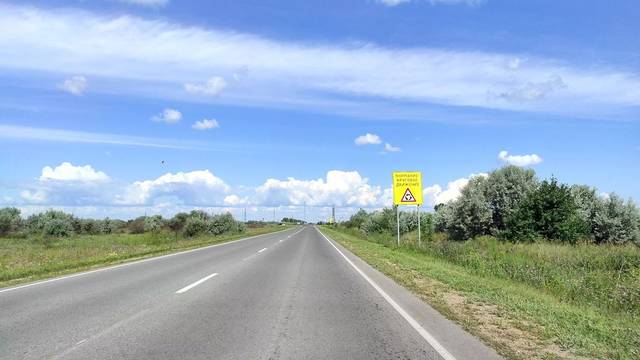
Region: Russia
Coordinates: 51.536, 81.165